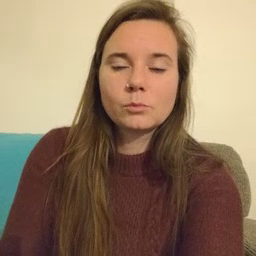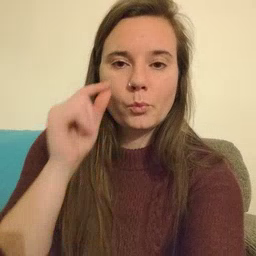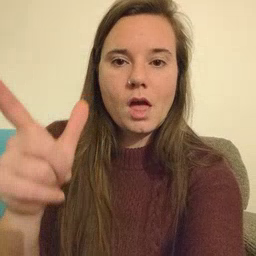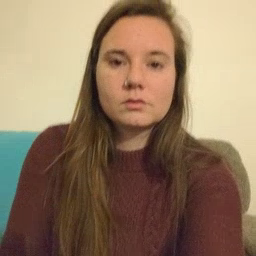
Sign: wake